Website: lowes
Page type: address-validator
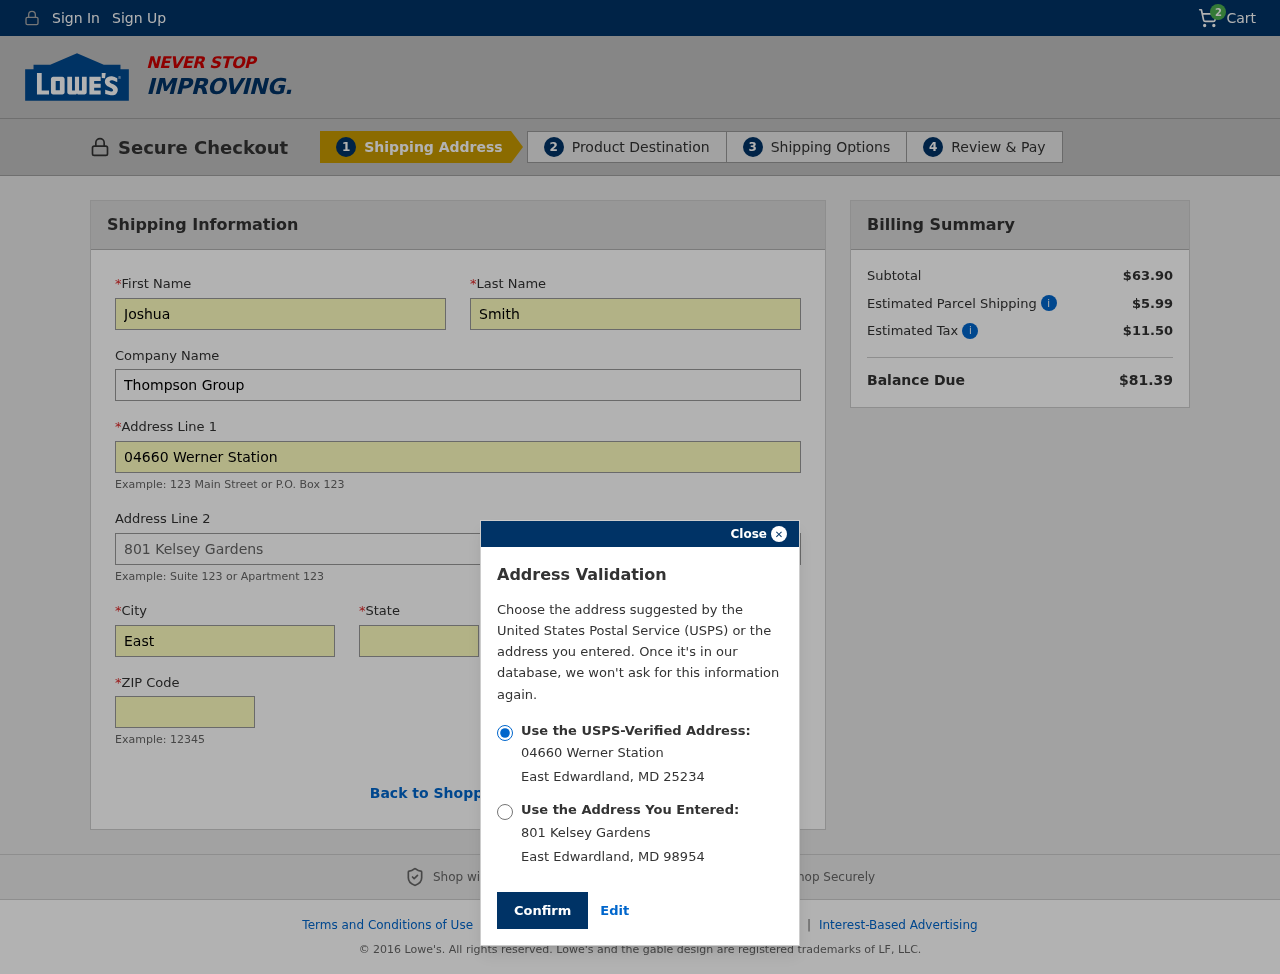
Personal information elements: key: PII_CITY
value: East Edwardland
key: PII_COMPANY
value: Thompson Group
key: PII_FIRSTNAME
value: Joshua
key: PII_LASTNAME
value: Smith
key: PII_POSTCODE
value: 25234
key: PII_POSTCODE2
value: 98954
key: PII_STATE
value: Maryland
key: PII_STATE_ABBR
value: MD
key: PII_STREET
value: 04660 Werner Station
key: PII_STREET2
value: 801 Kelsey Gardens
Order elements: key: ORDER_NUM_ITEMS
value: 2
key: ORDER_SUBTOTAL
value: $63.90
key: ORDER_SHIPPING_COST
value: $5.99
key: ORDER_TAX
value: $11.50
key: ORDER_TOTAL
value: $81.39